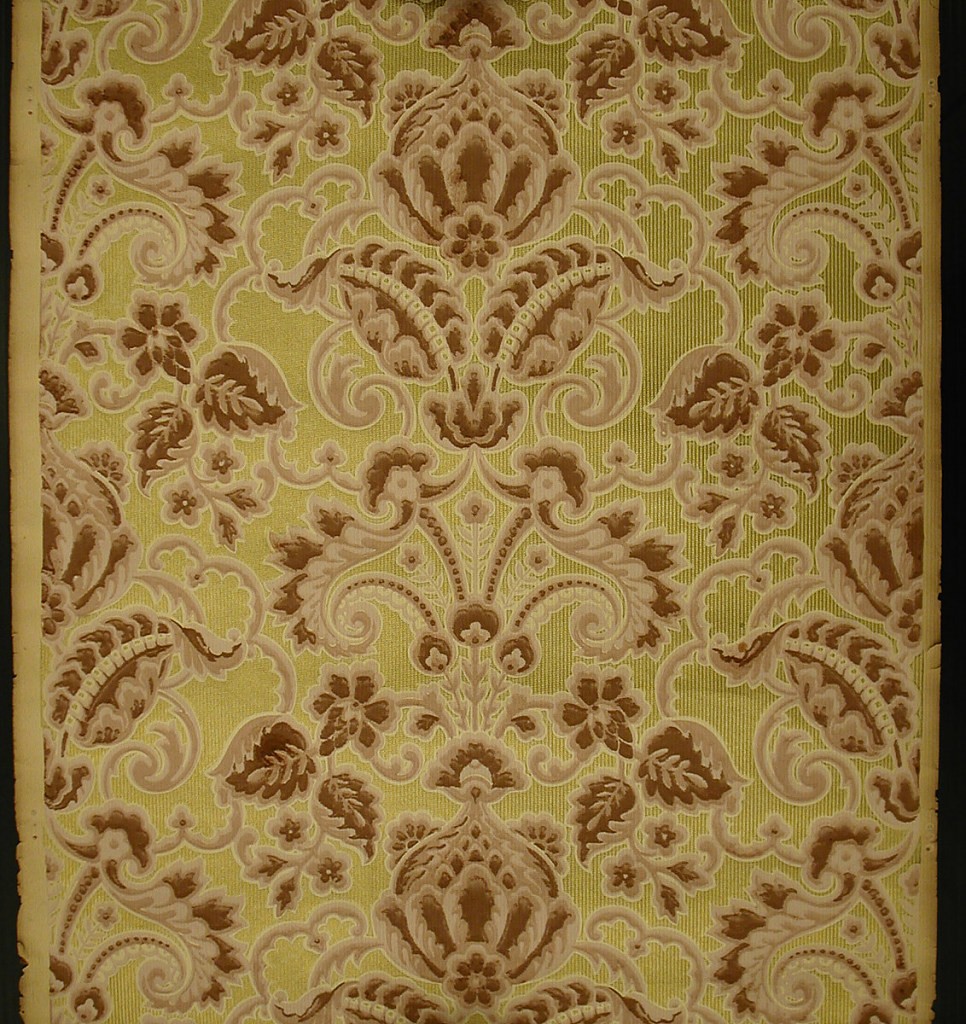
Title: Sidewall
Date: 1880–90
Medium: Machine-printed paper
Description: Stylized floral or pomegranate design printed ti imitate a textile. Printed in brown and mauve on weave-embossed metallic gold ground. Aesthetic style design.